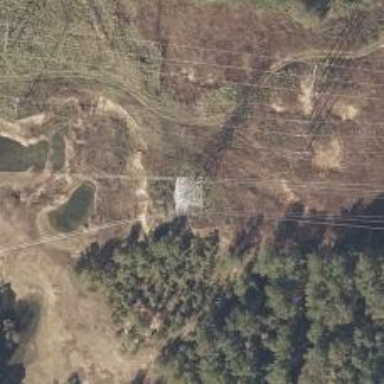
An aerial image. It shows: Power tower.